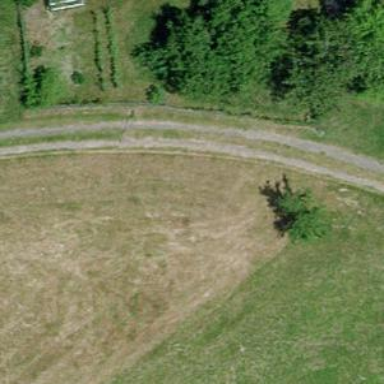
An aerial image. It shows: Unpaved track with tracktype grade4.